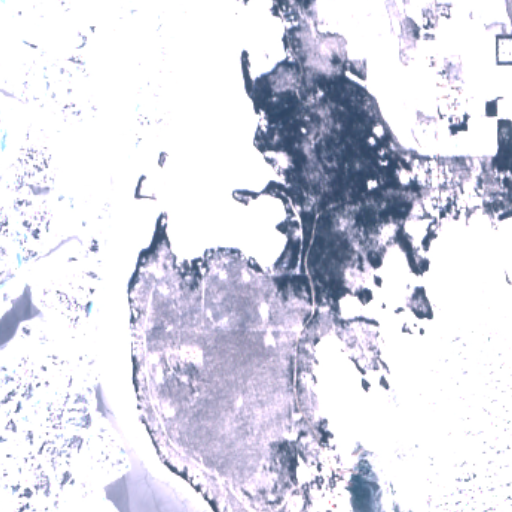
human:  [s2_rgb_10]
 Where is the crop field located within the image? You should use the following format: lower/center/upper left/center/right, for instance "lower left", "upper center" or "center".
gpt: The crop field is located in the upper right of the image.
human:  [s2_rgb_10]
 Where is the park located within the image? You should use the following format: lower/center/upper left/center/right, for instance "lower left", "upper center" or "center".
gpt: The park is located in the upper right of the image.
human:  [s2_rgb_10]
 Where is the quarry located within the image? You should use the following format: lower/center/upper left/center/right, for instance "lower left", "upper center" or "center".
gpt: The quarry is located in the upper right of the image.
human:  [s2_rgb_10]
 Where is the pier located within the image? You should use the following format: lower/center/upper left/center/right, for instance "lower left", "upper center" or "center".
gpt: The pier is located in the lower right of the image.
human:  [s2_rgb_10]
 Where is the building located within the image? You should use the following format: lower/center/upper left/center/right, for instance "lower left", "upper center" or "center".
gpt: There is no building in the image.